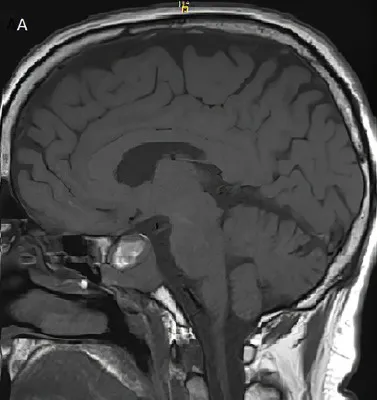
T1-weighted pituitary magnetic resonance imaging before . (A) Pre-CAPTEM sagittal image shows an increase in the size of the seal tumor (26 mm) with a subacute bleeding component.
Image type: radiology (mri)